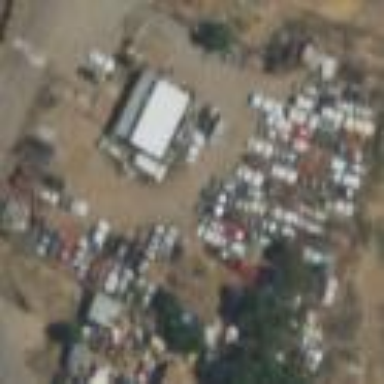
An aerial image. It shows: Scrap yard situated in industrial area.